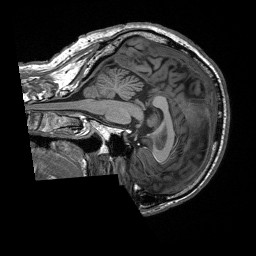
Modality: T1w
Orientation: sagittal
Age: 67
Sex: male
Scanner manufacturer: siemens
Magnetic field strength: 3 T
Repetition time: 2.4 s
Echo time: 0.00226 s